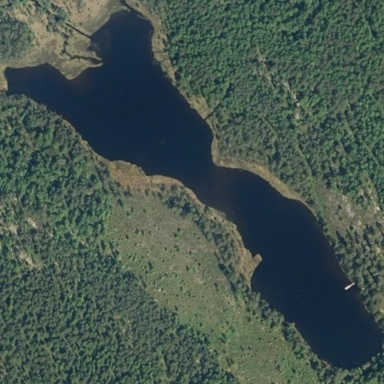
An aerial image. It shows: Serene lake.